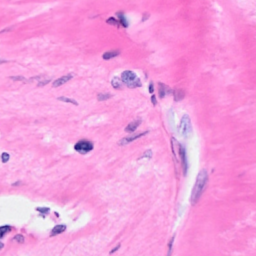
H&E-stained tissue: Breast